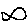
Label: fish